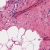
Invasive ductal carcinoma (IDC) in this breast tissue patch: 0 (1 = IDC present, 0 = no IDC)